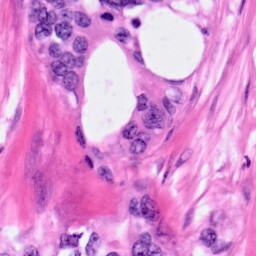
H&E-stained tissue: Pancreatic